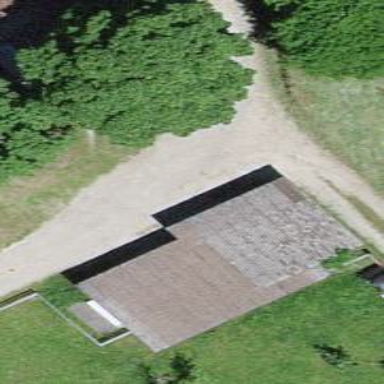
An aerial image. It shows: Garage building.